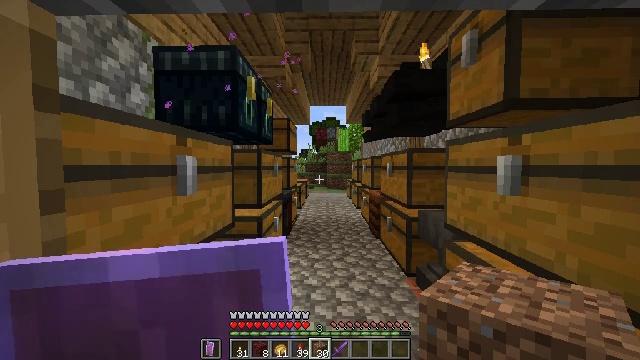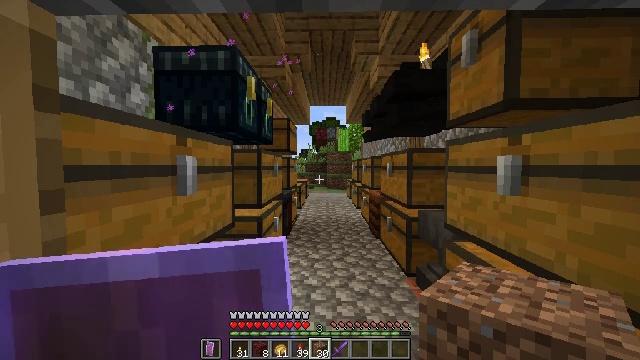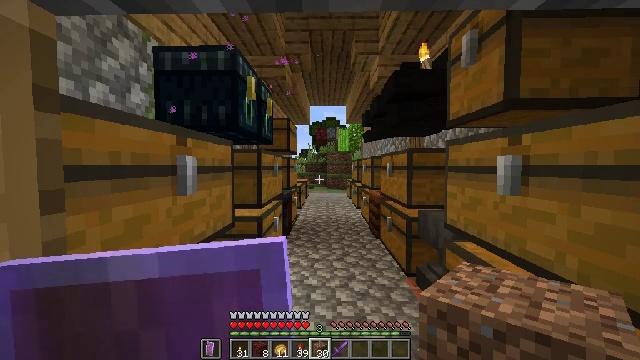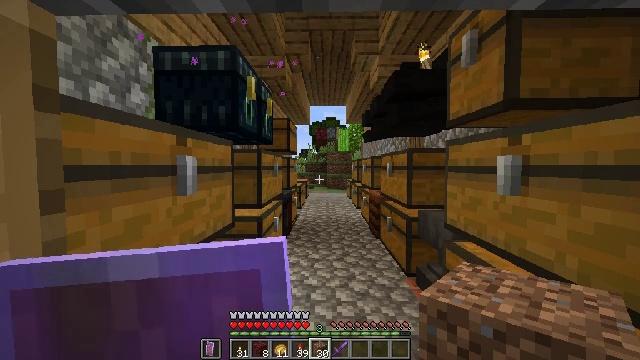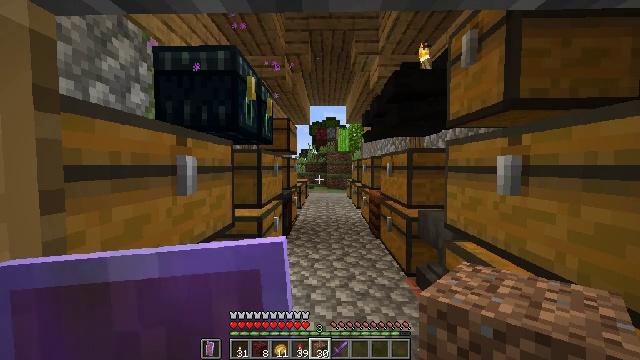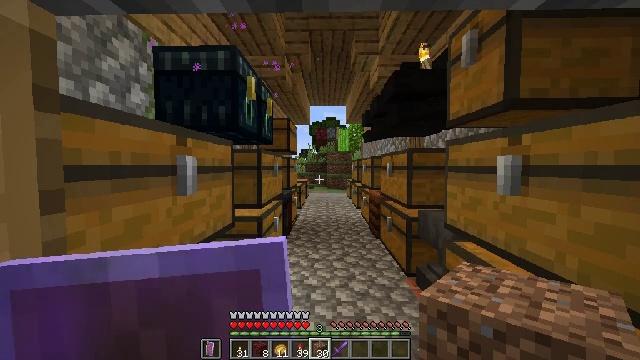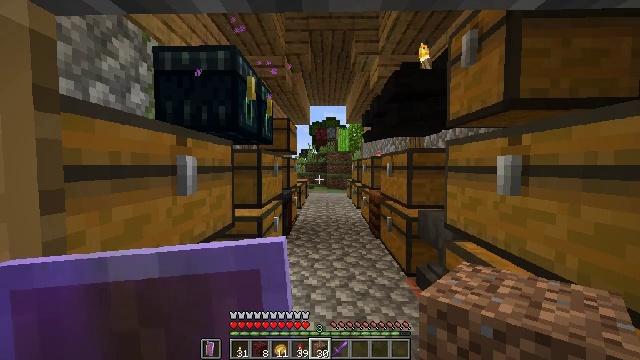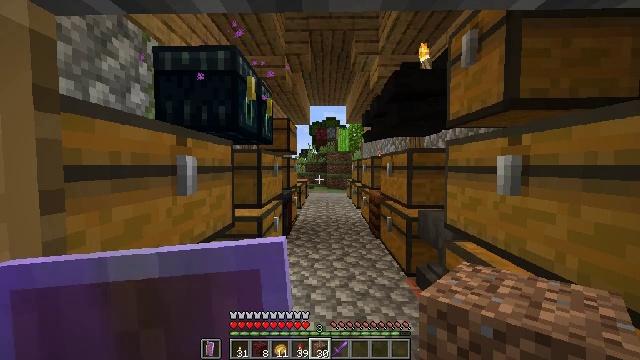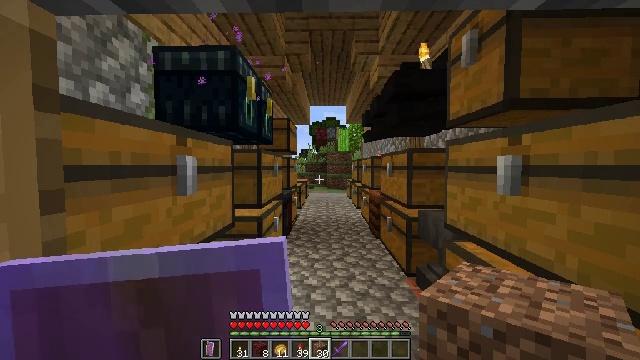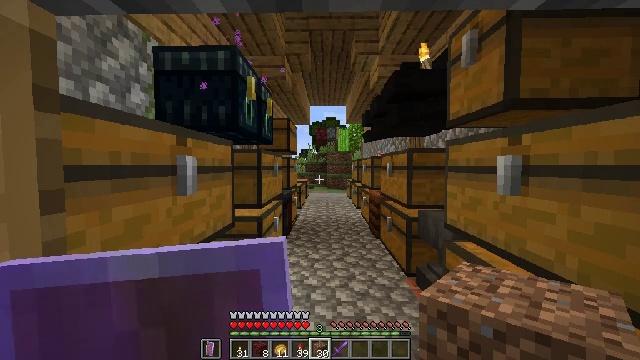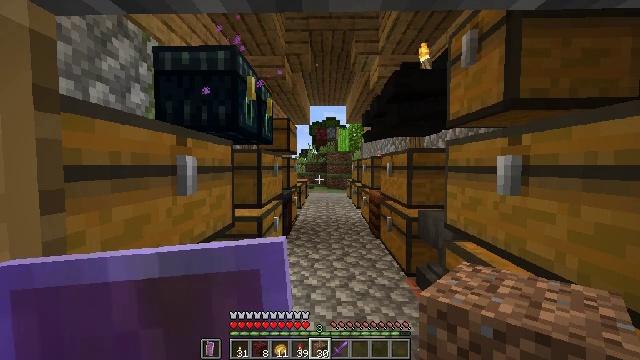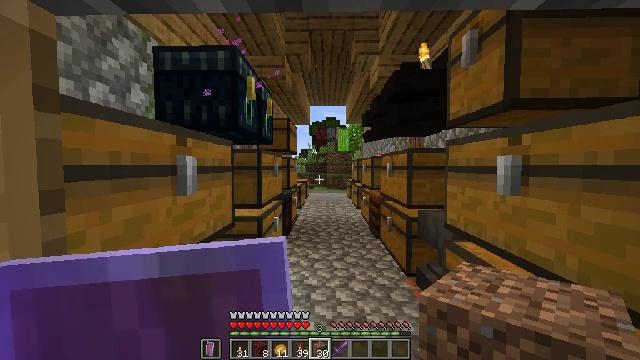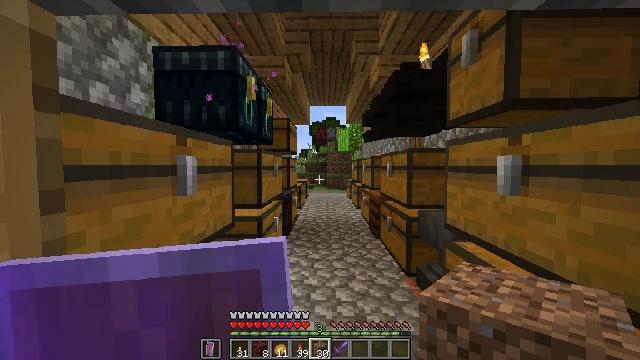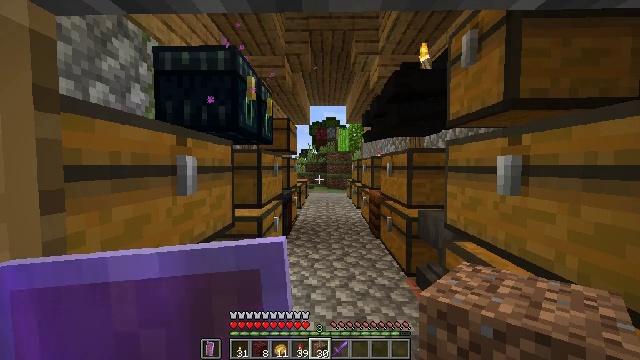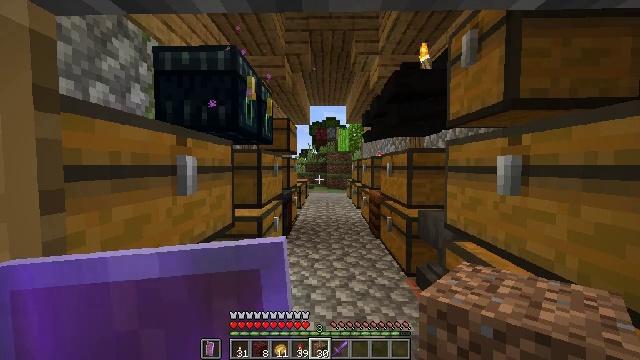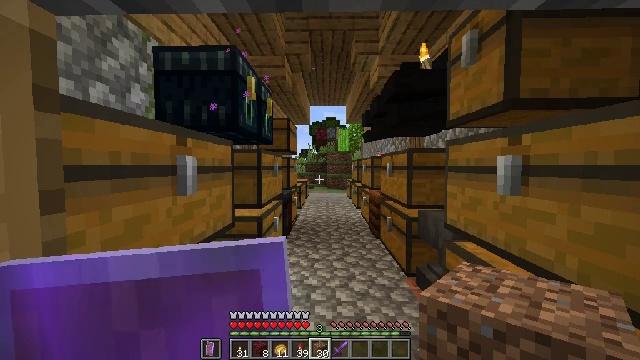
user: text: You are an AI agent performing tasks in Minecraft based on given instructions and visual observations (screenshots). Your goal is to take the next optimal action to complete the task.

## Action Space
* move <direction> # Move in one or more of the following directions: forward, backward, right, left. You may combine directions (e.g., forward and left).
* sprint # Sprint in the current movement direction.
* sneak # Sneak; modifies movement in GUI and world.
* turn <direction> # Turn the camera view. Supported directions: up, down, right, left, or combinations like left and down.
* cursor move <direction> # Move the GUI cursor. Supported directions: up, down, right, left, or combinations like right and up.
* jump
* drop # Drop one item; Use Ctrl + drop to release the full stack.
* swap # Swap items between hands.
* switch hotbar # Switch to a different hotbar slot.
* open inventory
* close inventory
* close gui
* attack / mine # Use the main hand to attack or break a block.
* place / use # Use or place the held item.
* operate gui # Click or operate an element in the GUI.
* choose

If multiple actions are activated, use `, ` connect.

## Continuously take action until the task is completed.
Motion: motion action
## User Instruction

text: Attack the white banner to gather it.
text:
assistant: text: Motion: no_op
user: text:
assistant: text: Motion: no_op
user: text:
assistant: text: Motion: no_op
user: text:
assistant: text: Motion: no_op
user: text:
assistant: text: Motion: no_op
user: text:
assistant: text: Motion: no_op
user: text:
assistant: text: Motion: no_op
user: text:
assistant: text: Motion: no_op
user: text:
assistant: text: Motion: no_op
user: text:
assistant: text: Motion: no_op
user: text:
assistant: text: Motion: no_op
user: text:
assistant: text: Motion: no_op
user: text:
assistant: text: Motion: no_op
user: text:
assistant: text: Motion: no_op
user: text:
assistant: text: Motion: no_op
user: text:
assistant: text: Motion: no_op
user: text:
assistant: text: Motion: no_op
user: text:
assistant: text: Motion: no_op
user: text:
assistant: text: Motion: no_op
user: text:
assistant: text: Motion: no_op
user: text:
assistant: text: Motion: no_op
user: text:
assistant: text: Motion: no_op
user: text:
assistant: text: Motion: no_op
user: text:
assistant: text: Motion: no_op
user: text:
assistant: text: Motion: no_op
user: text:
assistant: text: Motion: no_op
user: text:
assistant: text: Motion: no_op
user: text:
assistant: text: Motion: no_op
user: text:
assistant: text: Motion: no_op
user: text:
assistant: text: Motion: no_op